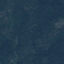
Land use / land cover: Forest